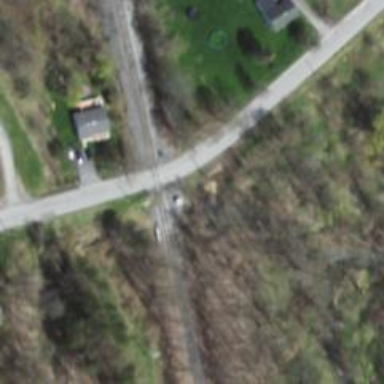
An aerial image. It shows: Railway level crossing.